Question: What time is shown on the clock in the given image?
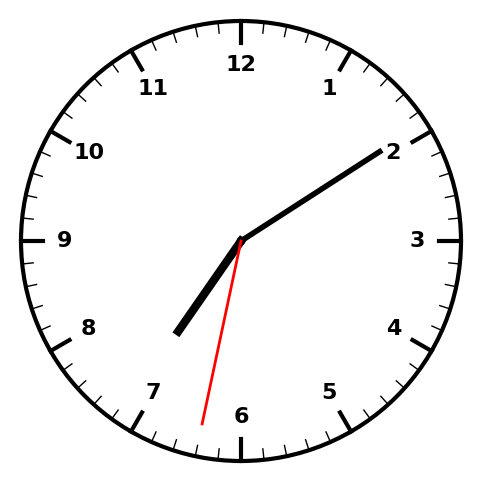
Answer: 07:09:32